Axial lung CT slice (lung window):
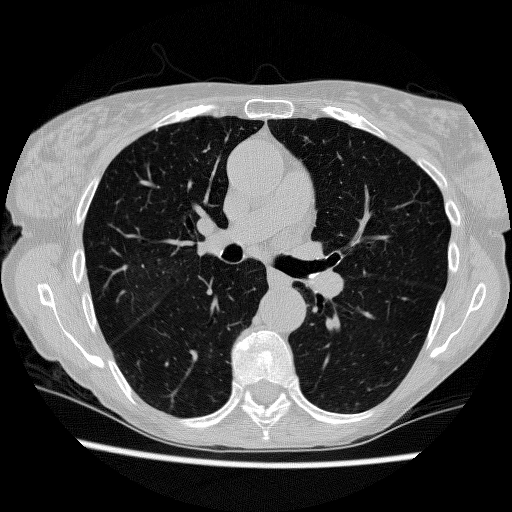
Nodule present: no